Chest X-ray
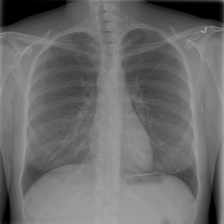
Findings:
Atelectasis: negative
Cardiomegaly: negative
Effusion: negative
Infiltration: negative
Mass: negative
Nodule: negative
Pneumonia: negative
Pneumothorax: negative
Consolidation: negative
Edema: negative
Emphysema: negative
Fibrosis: negative
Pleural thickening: negative
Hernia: negative